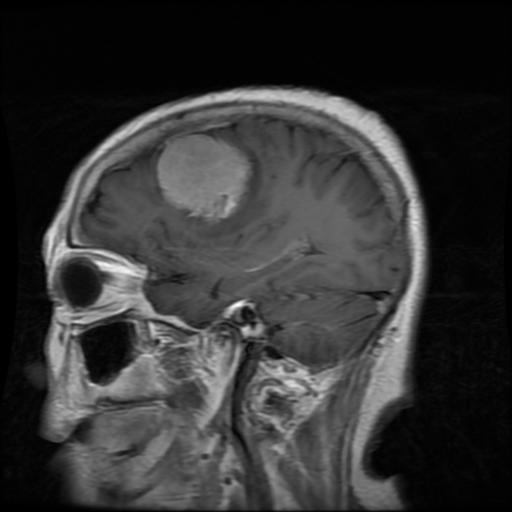
Label: meningioma